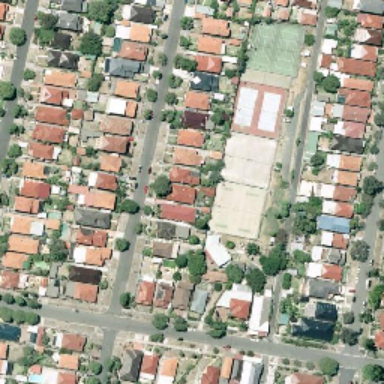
There are crossroads two football fields and two basketball courts between the dense urban areas .